Interaction volume radius: 5 \u00c5
Interaction volume height: 20 \u00c5
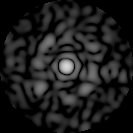
Disorder parameter: 0.828